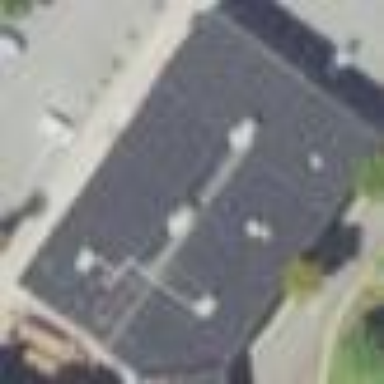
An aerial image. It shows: Building.